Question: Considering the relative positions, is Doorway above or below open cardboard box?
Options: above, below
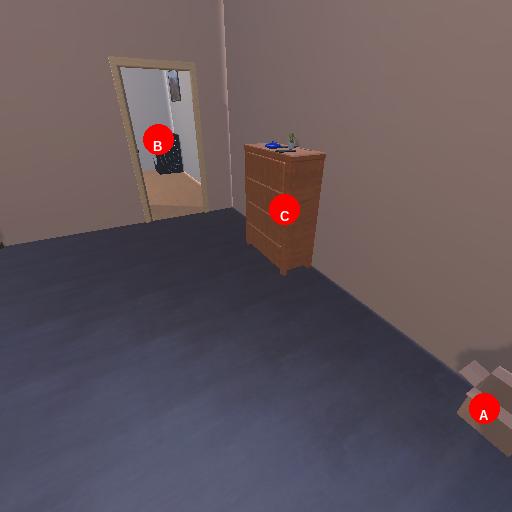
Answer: above